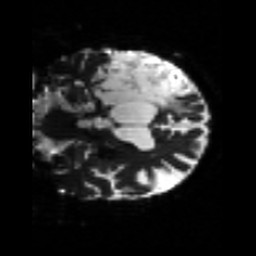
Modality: sbref
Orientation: coronal
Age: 64
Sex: male
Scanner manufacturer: siemens
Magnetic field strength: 3 T
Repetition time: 4.5 s
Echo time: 0.103 s